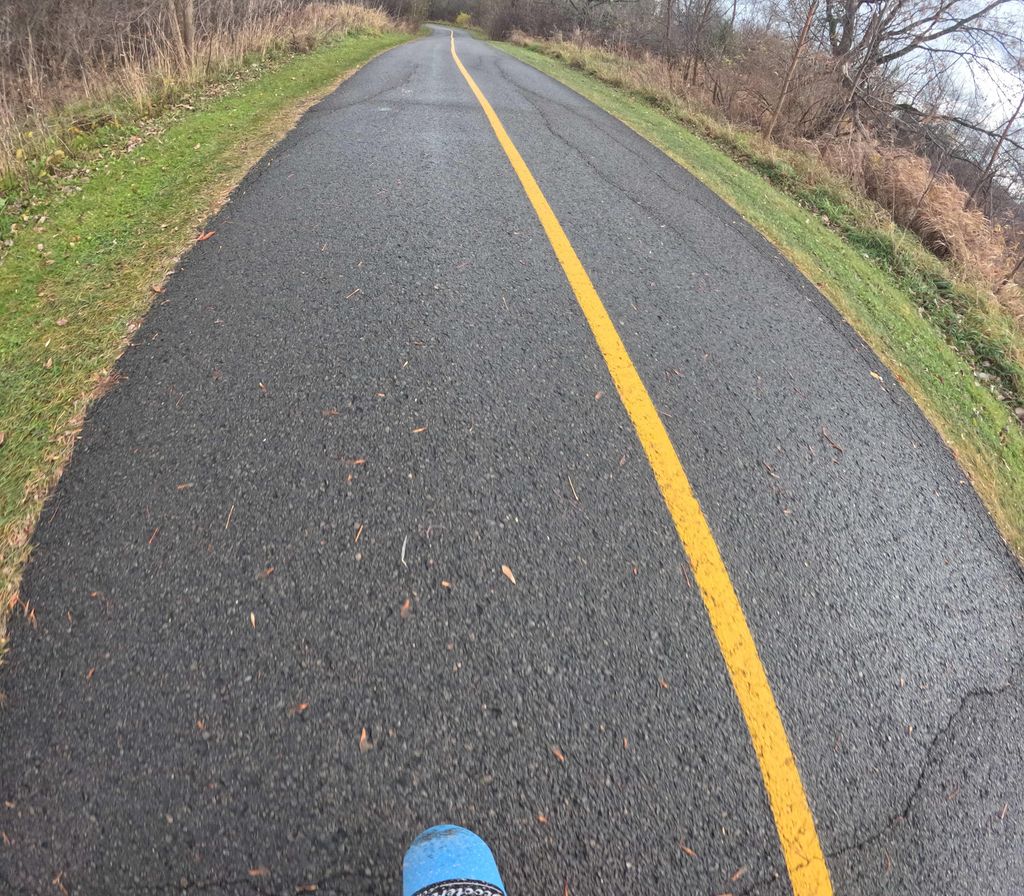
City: ottawa-gatineau